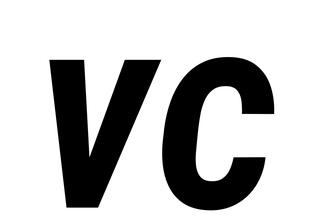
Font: Roboto-Italic_Condensed_SemiBold_Italic